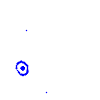
Particle: pion